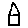
Label: house